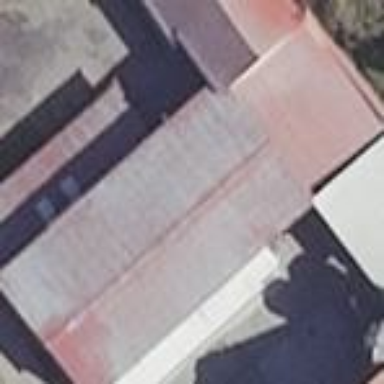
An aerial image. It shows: Shed building.